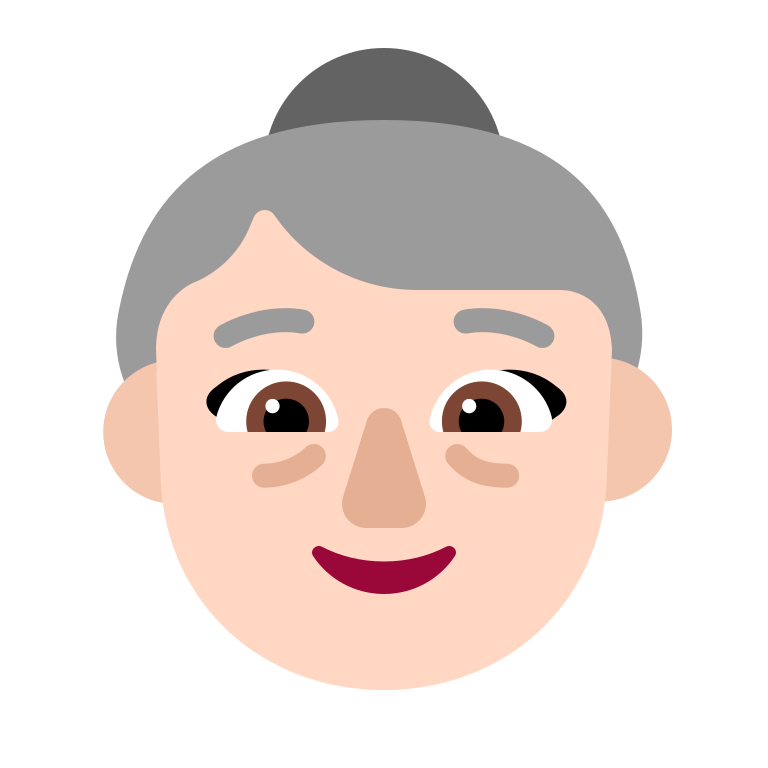
old woman flat light